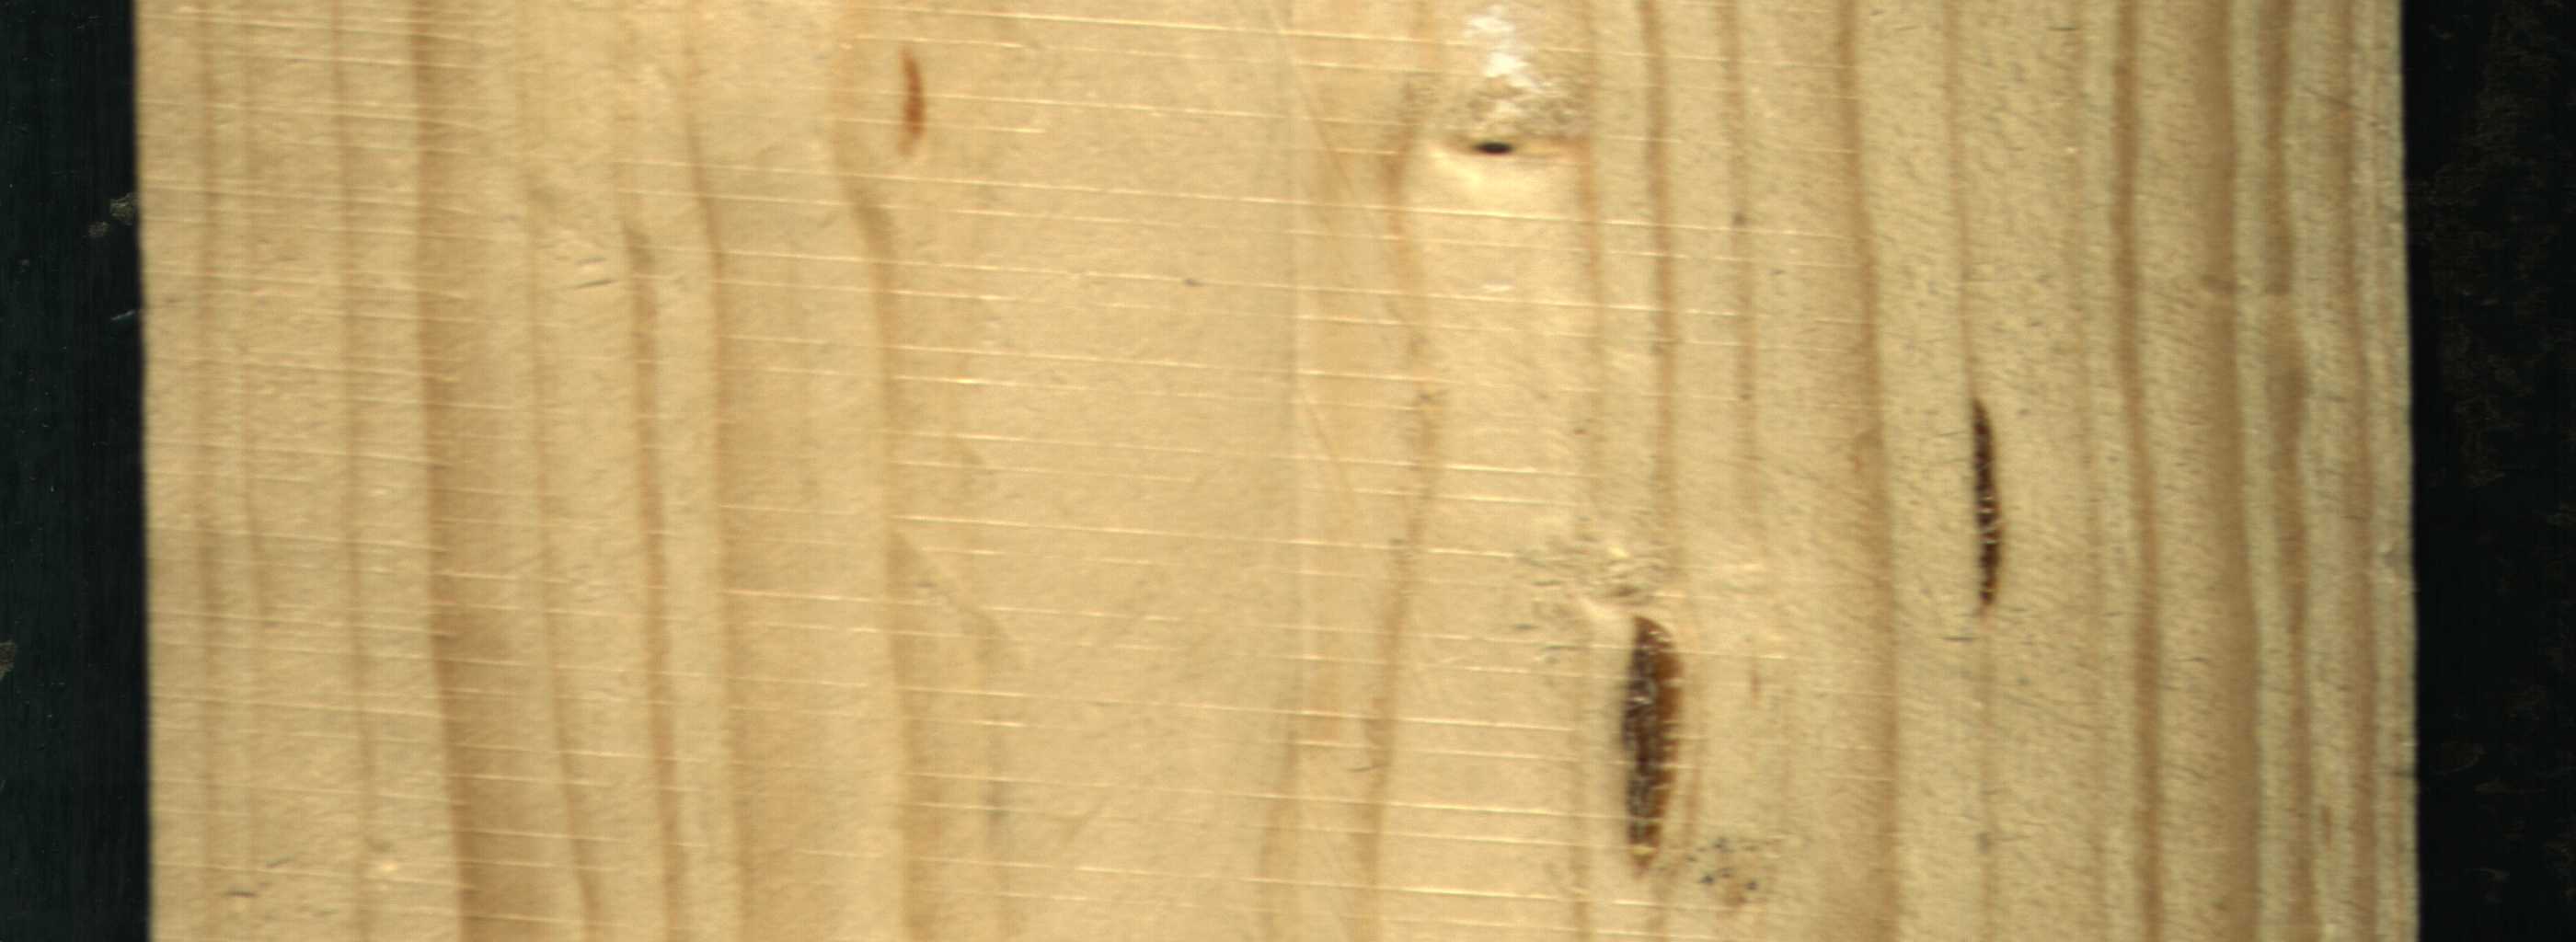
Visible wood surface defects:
resin
resin
resin
Dead_Knot